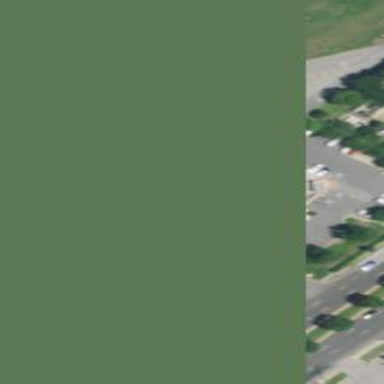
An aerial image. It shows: Retail building with flat roof.